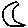
Label: moon